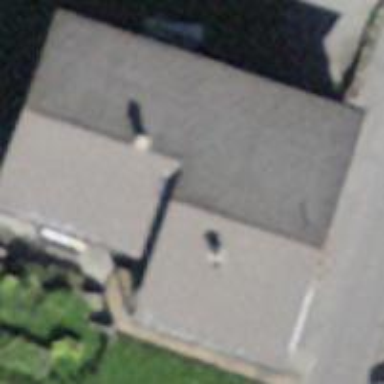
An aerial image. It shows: Building with tile roof.